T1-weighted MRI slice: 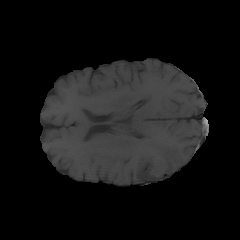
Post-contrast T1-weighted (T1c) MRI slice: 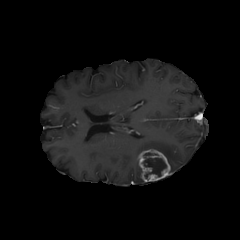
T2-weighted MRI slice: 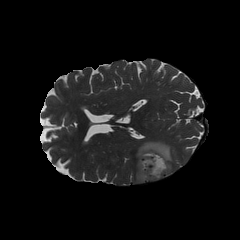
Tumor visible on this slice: yes